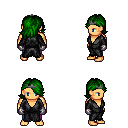
a pixel art fantasy rpg character, male body template, human, tanned skin, gray robe, magenta pants, green swoop hairstyle, iron tiara, metal gloves, four views (front, back, left, right), 2x2 character sprite sheet, small pixel art, hard edges, no anti-aliasing